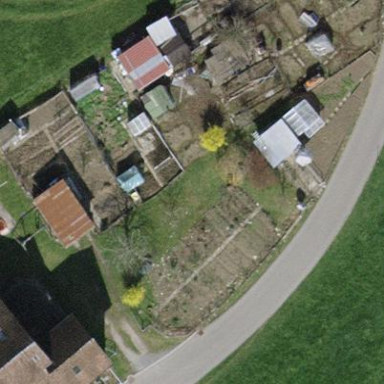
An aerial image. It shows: Allotments area.